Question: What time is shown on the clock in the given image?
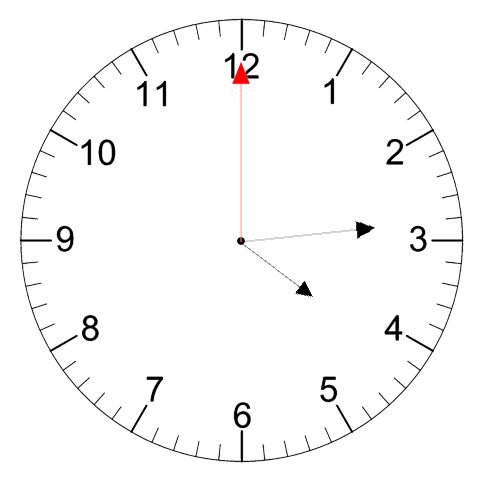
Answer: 04:14:00